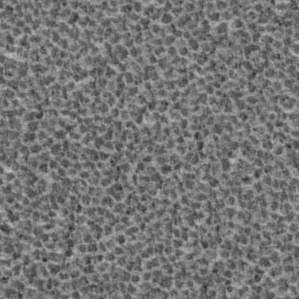
Label: frost